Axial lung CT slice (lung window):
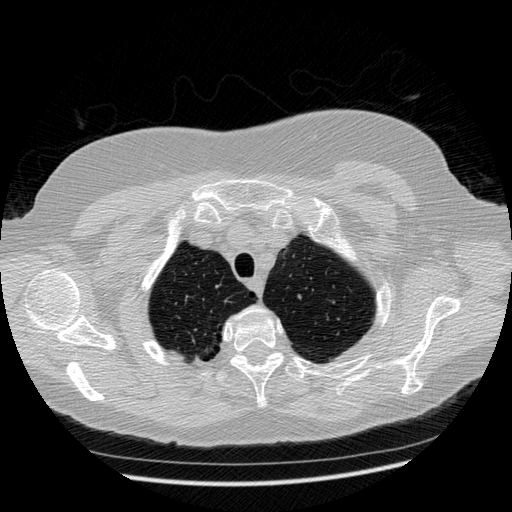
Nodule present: no